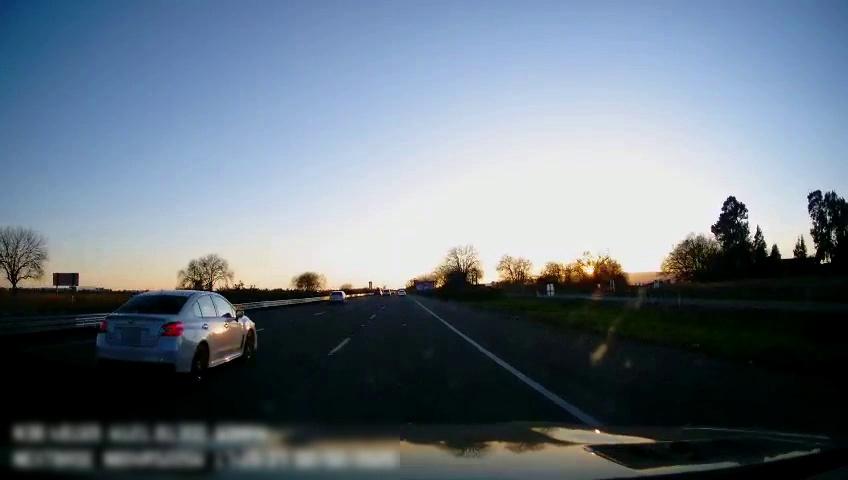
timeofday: Day
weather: Sunny
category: Drivable Space
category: Vehicles | SUV
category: Vehicles | Car
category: Lanes | Alternate Lane
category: Lanes | Alternate Lane
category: Lanes | Current Lane
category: Lanes | Alternate Lane
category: Traffic | Signs